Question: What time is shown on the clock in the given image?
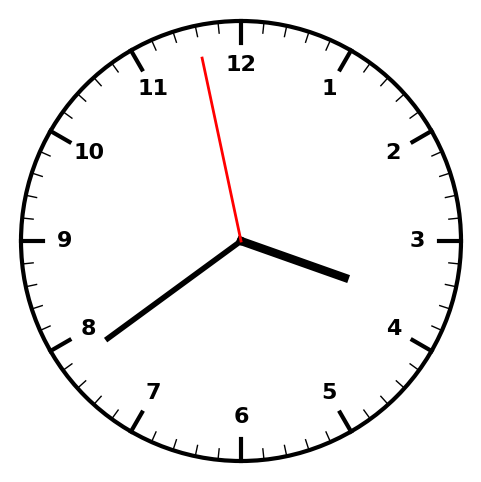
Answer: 03:38:58